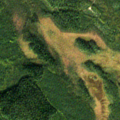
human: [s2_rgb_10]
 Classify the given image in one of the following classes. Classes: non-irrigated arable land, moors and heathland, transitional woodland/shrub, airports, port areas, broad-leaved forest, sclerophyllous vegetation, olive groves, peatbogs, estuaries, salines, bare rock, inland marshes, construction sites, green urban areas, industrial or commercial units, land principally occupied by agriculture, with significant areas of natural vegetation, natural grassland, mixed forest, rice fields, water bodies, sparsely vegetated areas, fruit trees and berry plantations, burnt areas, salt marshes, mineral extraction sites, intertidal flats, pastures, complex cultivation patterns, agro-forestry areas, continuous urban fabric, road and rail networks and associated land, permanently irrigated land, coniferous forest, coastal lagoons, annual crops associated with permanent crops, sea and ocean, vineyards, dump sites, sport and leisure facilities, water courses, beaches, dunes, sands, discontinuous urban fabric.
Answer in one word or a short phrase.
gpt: coniferous forest, peatbogs